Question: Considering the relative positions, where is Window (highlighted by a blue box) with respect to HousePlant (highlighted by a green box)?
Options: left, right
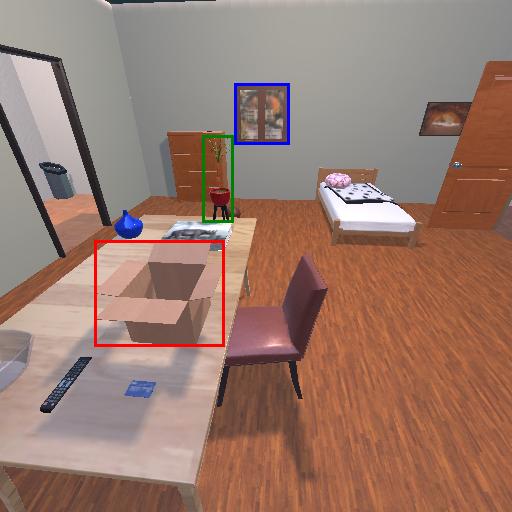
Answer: left